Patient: sex F, age 36
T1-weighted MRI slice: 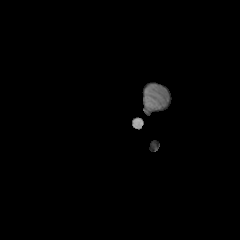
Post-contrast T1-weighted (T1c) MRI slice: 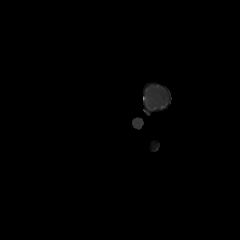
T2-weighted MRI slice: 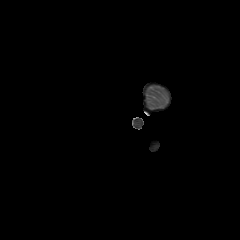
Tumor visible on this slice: no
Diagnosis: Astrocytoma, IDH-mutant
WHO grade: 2